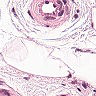
Metastatic tissue present: no